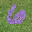
Label: 6